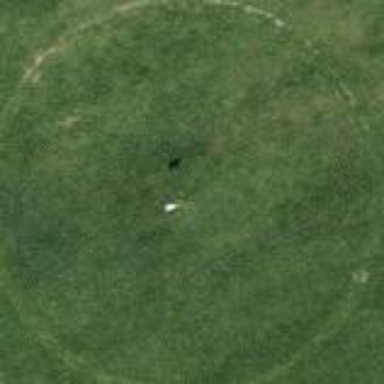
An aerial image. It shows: Golf green.